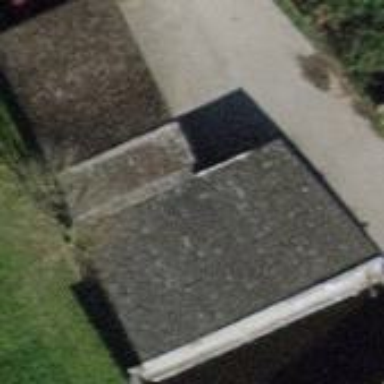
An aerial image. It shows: View of roof of building.